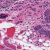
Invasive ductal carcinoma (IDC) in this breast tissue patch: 0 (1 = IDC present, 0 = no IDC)